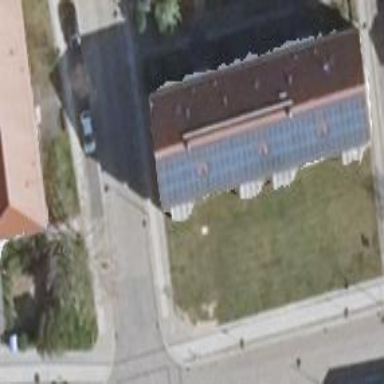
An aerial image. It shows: Gabled roof brown apartment building.